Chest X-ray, AP view. Patient: 54 years old, sex F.
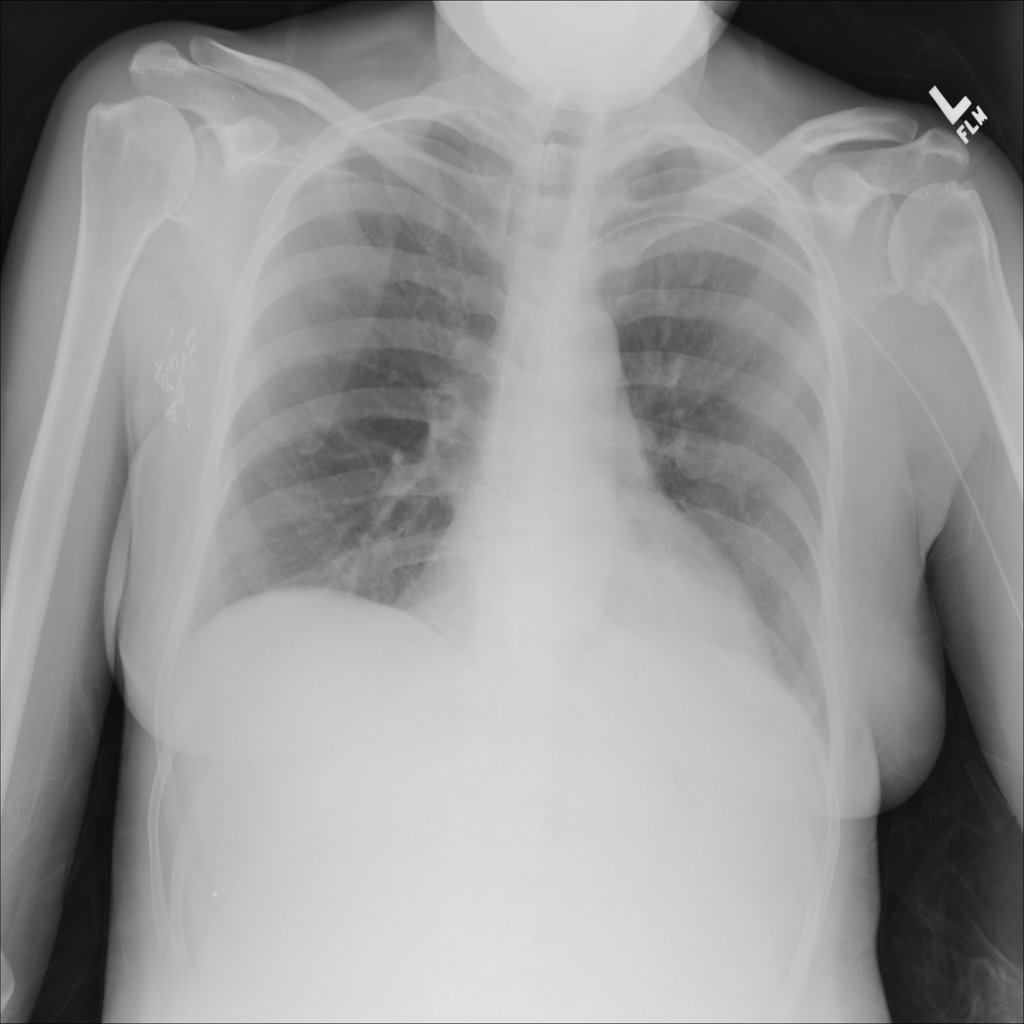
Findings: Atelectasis